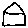
Label: house